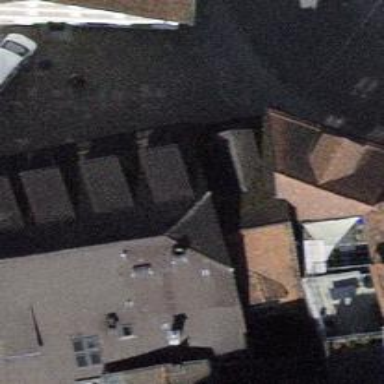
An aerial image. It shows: Pub.